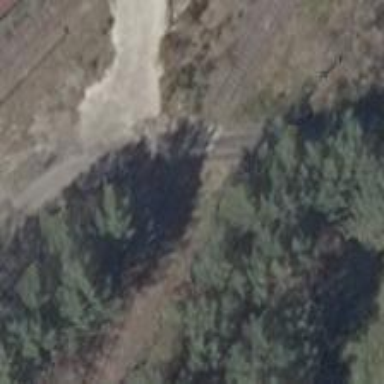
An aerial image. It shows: Level crossing with saltire marking.